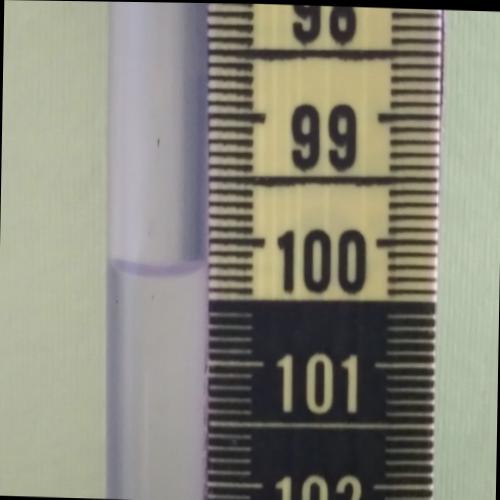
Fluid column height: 100.3 cm